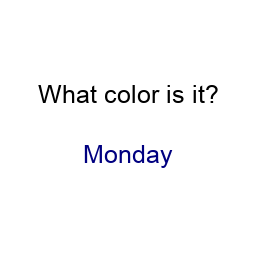
Color: navy
Background color: white
Question text color: black